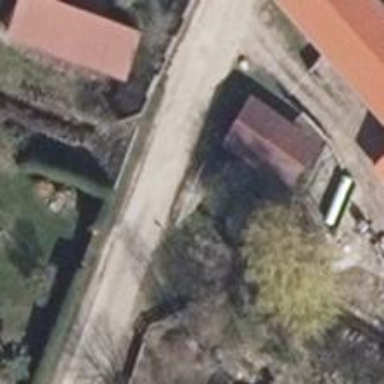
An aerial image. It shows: Residential road with bridge.